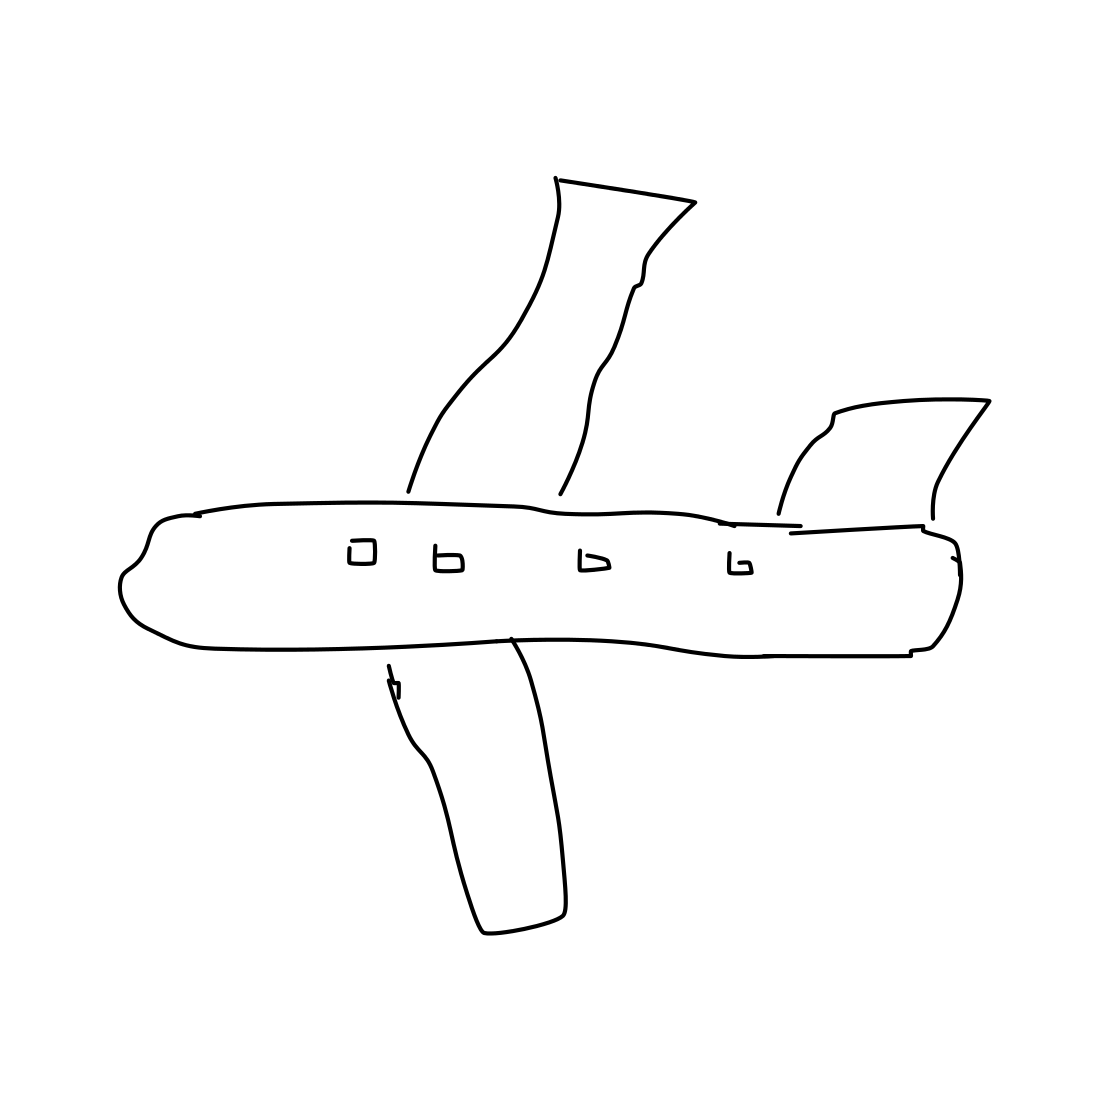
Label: airplane